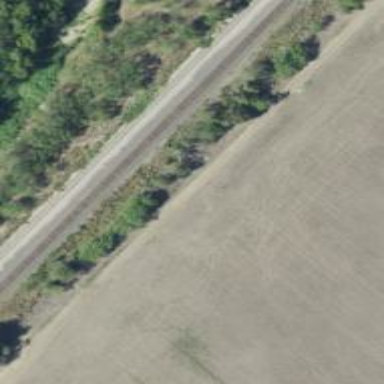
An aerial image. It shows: Abandoned railway.